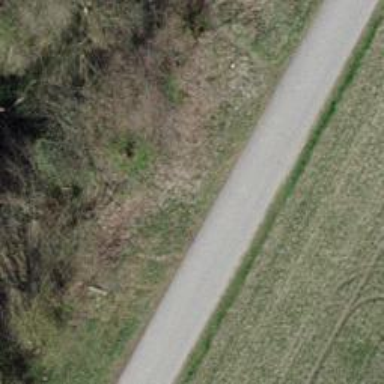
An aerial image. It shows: Bench.